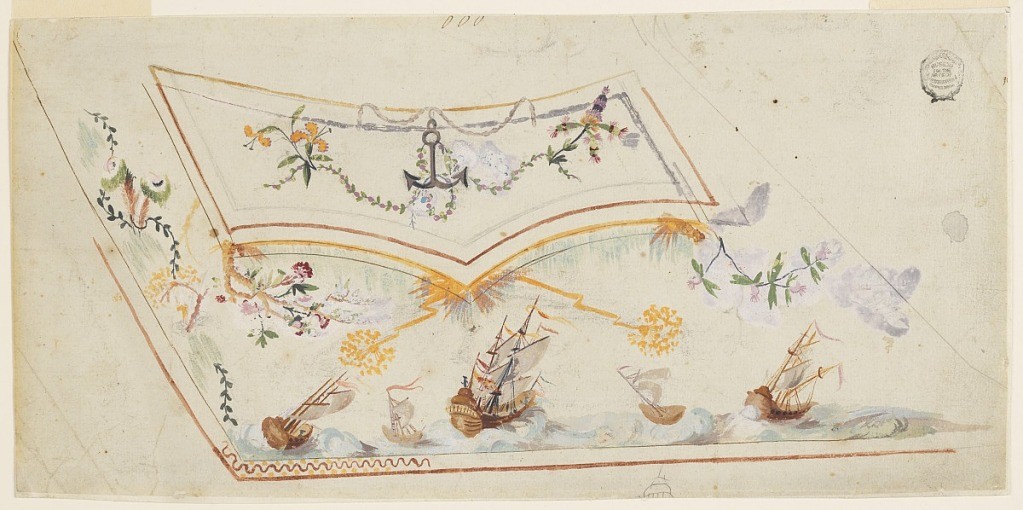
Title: Design for the Embroidery of a Waistcoat of the "Fabrique de St. Ruf"
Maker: Fabrique de Saint Ruf, Lyon, France
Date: ca. 1785
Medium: Graphite, brush and gouache on paper
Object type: Drawing
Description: Floral and ship design: an anchor at the pocket, beneath: ships in a storm.